Question: I have the following table:

What i want is the following result:
'''
InteractionID - OpenTime - CloseTime
'''
Opentime is the 'DATE_STAMP' where 'UPDATE_TYPE = "Open"' and
CloseTime is is the 'DATE_STAMP' where 'UPDATE_TYPE = "Close"'
I have the following SQL Query:
'''
Select DISTINCT A.INTERACTION_ID as idd,
(Select B.DATE_STAMP from dbo.SD_INTERACTIONS_HISTORY B WHERE B.UPDATE_TYPE = 'Open' and B.INTERACTION_ID = A.INTERACTION_ID) as OpenTime,
(Select TOP 1 C.DATE_STAMP from dbo.SD_INTERACTIONS_HISTORY C WHERE C.UPDATE_TYPE = 'Close' and C.INTERACTION_ID = A.INTERACTION_ID) as CloseTime
from dbo.SD_INTERACTIONS_HISTORY A where DATEPART(year, A.DATE_STAMP) > 2014
'''
It work kinda ok, but i have
1. Is this a correct way to do this? It seems like a slow query, so perhaps there is a way to optimize this?
2. Instead of checking that the datestamp is > than 2014, I would like to find the results where OpenTime is less than 30 days, how do i do this?
I am using SQL Server 2008
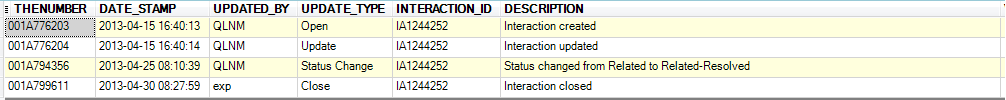
Answer: You can try this query
'''
SELECT DISTINCT A.INTERACTION_ID as idd,
A.DATE_STAMP AS OpenTime,
B.DATE_STAMP AS CloseTime,
FROM dbo.SD_INTERACTIONS_HISTORY A
JOIN dbo.SD_INTERACTIONS_HISTORY B ON A.INTERACTION_ID = B.INTERACTION_ID
AND A.UPDATE_TYPE = 'Open'
AND B.UPDATE_TYPE = 'Close'
WHERE DATEDIFF(DAY,A.DATE_STAMP,GETDATE())<30
'''